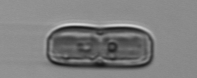
Label: Ephemera